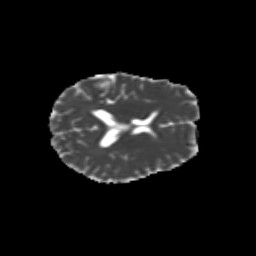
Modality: MD
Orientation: axial
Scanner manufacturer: siemens
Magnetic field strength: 3 T
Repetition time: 9.2 s
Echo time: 0.084 s